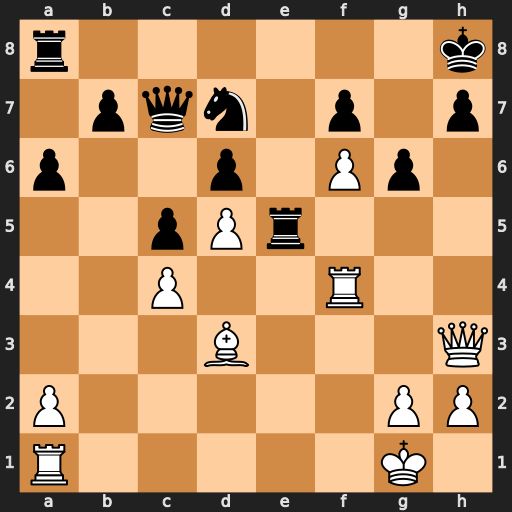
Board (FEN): r6k/1pqn1p1p/p2p1Pp1/2pPr3/2P2R2/3B3Q/P5PP/R5K1
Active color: w
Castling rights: -
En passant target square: -
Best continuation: Qh6 Nxf6 Rxf6